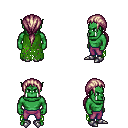
a pixel art fantasy rpg character, male body template, orc, green skin, green tattered cape, magenta pants, white blonde ponytail hairstyle, metal boots, four views (front, back, left, right), 2x2 character sprite sheet, small pixel art, hard edges, no anti-aliasing